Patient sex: M
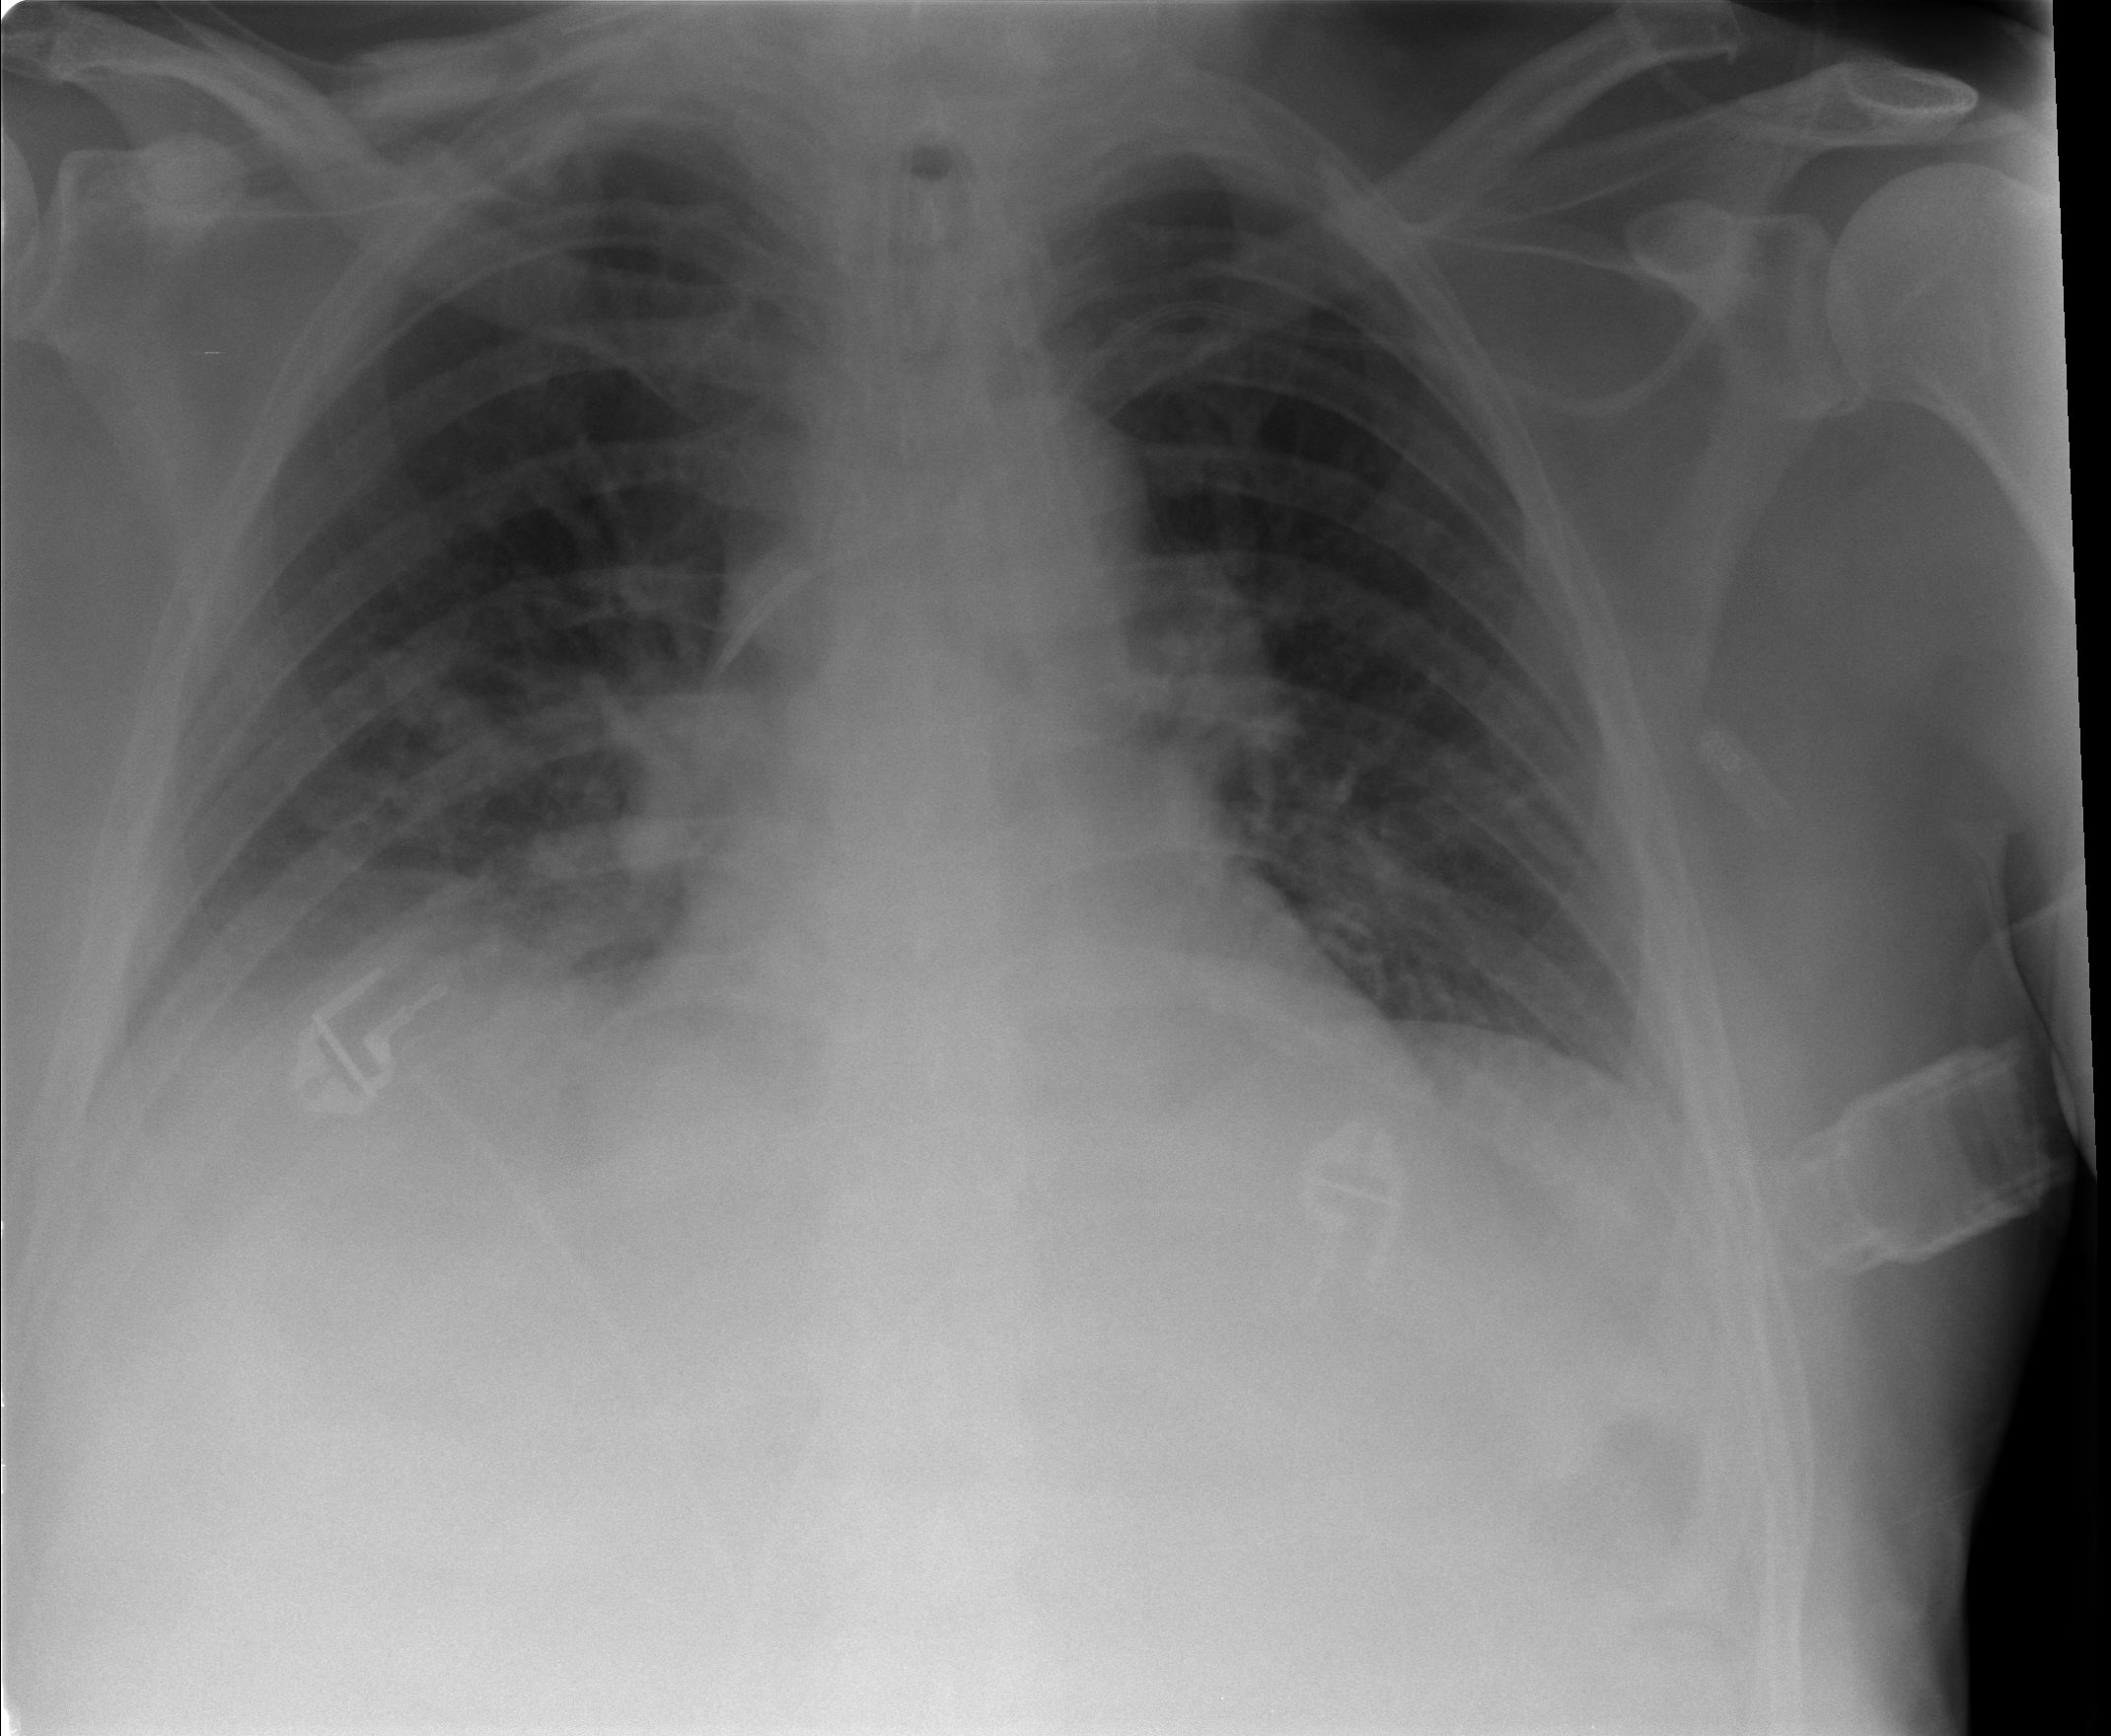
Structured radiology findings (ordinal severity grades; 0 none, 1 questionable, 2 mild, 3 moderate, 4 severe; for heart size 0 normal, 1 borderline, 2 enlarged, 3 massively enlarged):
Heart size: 0
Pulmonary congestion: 2
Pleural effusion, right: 1
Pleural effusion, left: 0
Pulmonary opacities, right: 2
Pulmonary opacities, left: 1
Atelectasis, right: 2
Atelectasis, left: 2